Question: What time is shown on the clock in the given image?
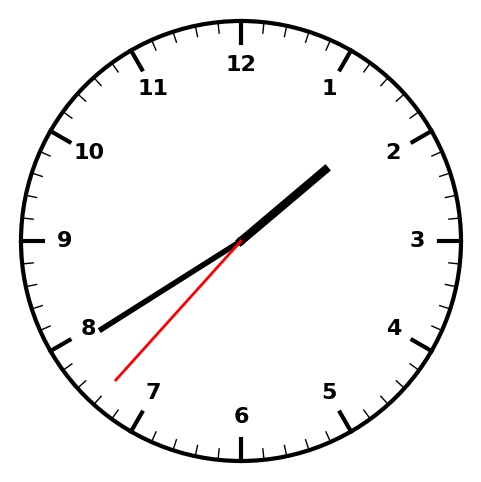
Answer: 01:39:37